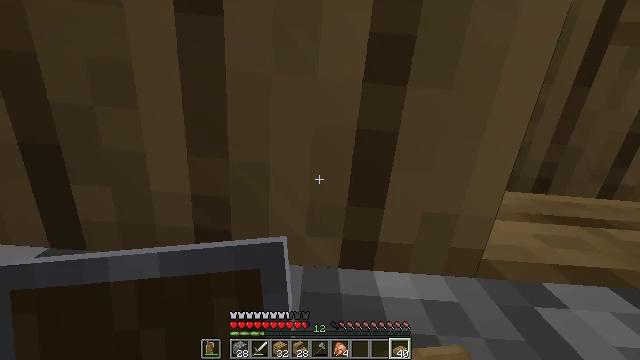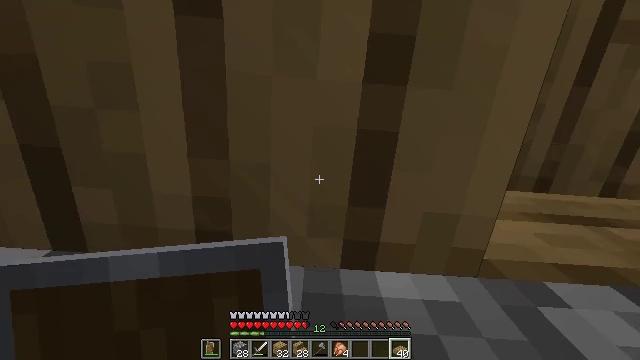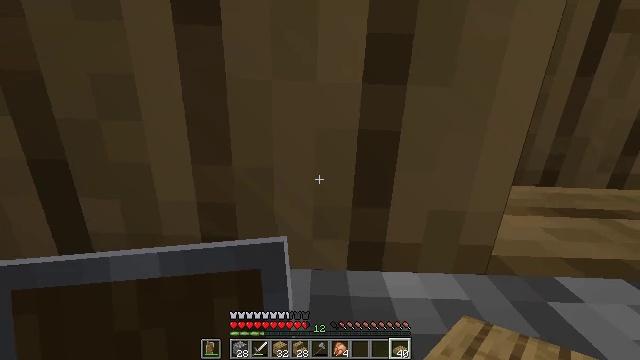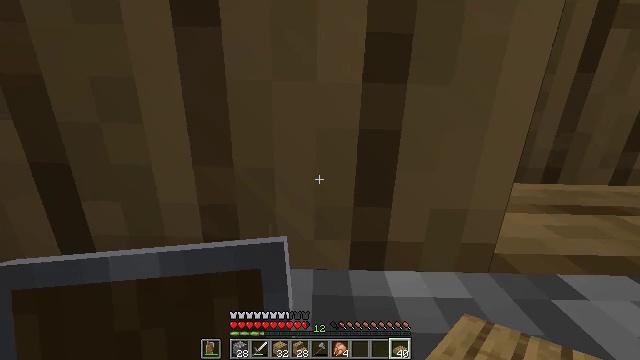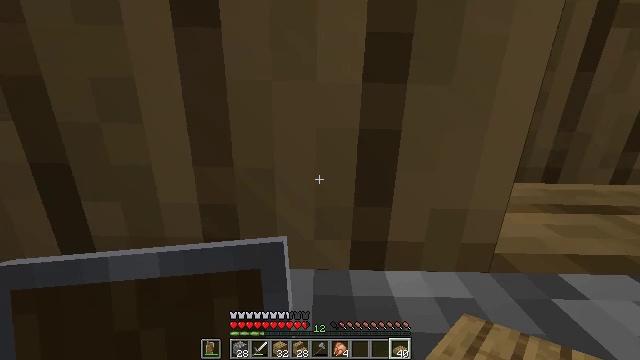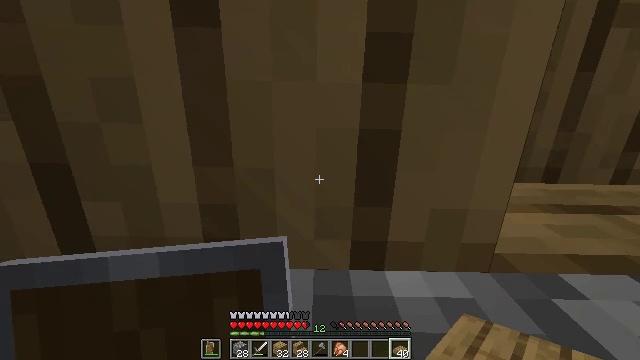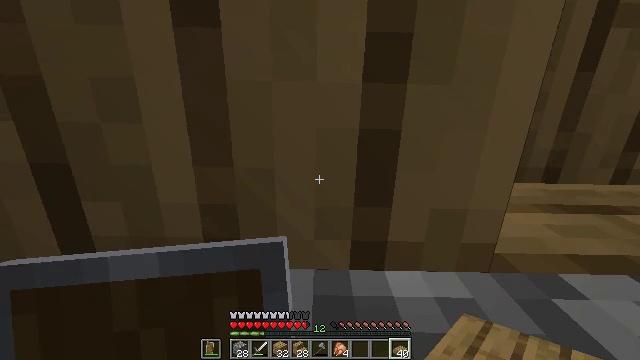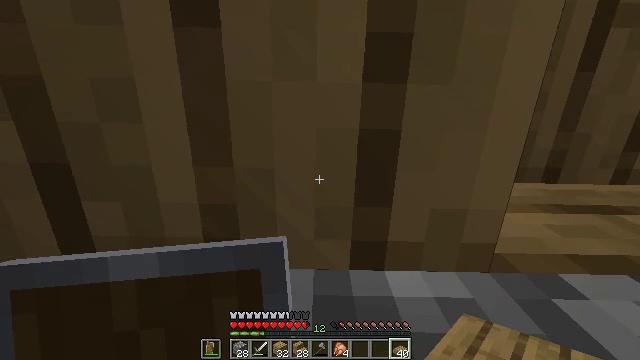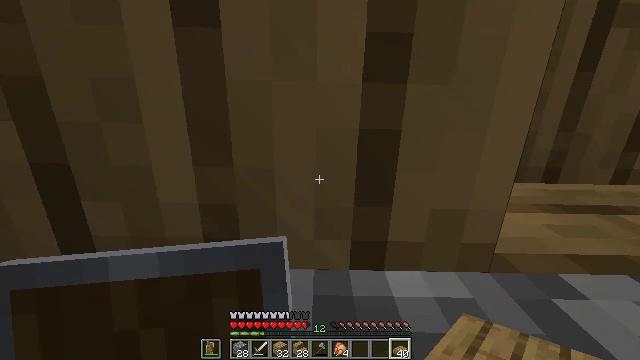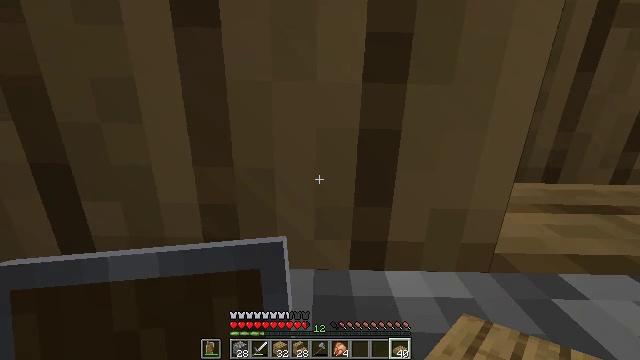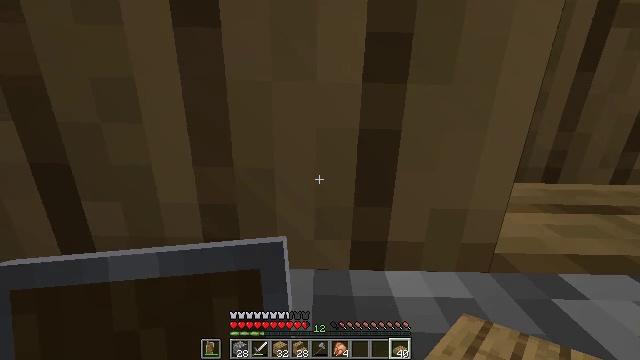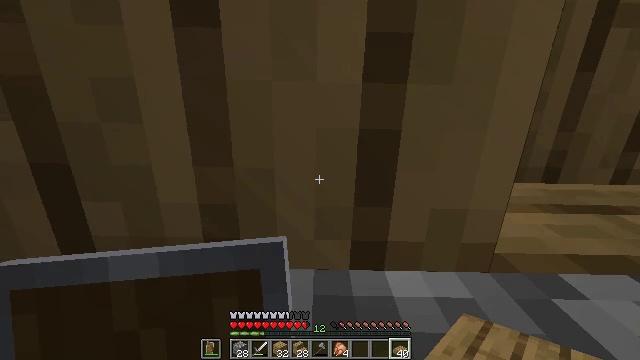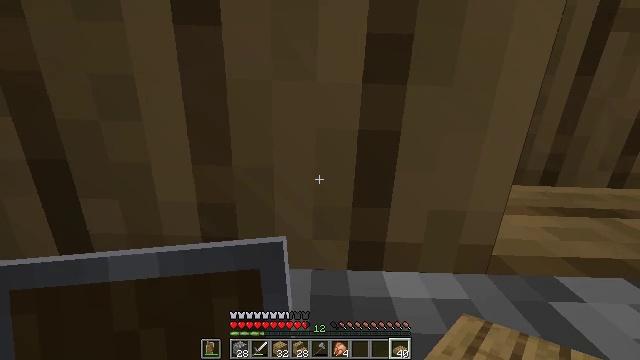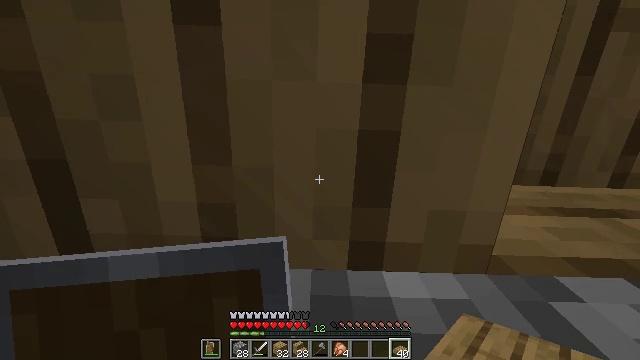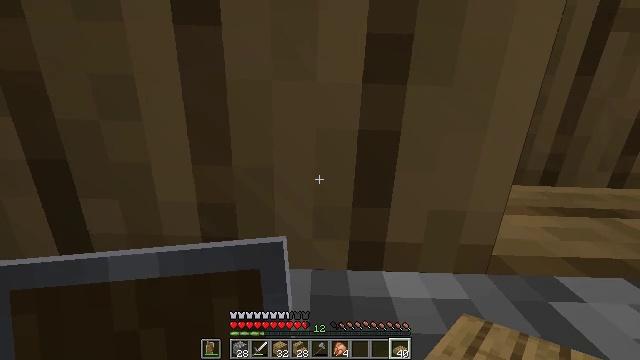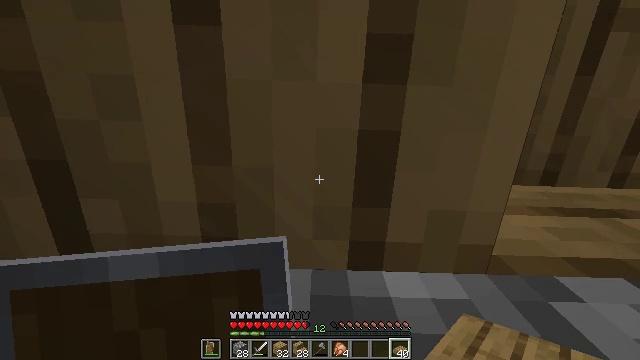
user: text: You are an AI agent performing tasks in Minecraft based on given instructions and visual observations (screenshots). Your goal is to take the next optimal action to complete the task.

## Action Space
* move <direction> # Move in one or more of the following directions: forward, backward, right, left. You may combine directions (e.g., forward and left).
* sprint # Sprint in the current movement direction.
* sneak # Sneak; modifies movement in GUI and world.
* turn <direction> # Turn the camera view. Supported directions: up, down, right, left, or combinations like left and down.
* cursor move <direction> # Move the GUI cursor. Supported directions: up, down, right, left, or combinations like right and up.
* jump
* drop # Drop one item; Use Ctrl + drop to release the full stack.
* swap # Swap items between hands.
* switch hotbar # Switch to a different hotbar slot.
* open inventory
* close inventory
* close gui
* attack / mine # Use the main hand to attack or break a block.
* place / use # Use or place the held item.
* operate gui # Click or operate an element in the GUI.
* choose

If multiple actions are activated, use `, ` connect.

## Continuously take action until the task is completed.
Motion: motion action
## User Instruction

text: Reclaim the oak slab from a structure.
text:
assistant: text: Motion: no_op
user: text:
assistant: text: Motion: turn left
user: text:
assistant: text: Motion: no_op
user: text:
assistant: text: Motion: no_op
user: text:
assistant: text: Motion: no_op
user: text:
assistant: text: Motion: no_op
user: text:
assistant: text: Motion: no_op
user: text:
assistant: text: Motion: no_op
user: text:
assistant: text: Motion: no_op
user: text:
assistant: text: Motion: no_op
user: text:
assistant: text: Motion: no_op
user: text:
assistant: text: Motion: no_op
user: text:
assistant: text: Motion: no_op
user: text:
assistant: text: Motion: no_op
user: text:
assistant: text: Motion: no_op
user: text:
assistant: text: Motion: no_op
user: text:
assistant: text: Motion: no_op
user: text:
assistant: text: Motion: no_op
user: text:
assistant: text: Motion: no_op
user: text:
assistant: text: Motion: no_op
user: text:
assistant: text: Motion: no_op
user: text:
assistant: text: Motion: no_op
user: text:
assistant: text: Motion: no_op
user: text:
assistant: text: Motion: no_op
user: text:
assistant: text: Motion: no_op
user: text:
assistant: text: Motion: no_op
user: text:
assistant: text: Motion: no_op
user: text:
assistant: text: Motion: no_op
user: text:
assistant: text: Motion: no_op
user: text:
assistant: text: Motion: no_op